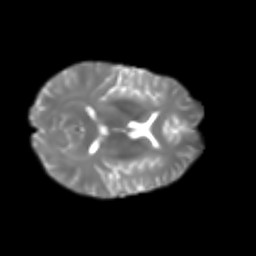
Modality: T2w
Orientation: axial
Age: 29
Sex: male
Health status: healthy